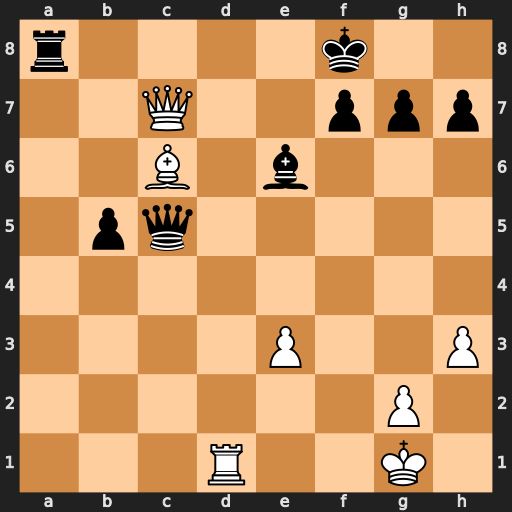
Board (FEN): r4k2/2Q2ppp/2B1b3/1pq5/8/4P2P/6P1/3R2K1
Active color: w
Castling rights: -
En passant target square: -
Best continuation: Rd8+ Rxd8 Qxd8#